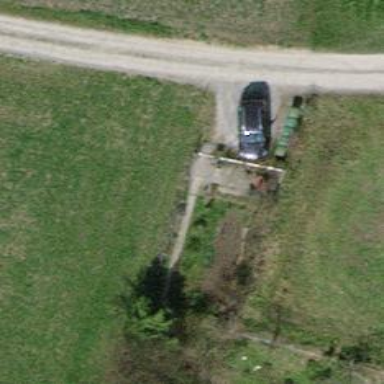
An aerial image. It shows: Parking area with fine gravel surface.